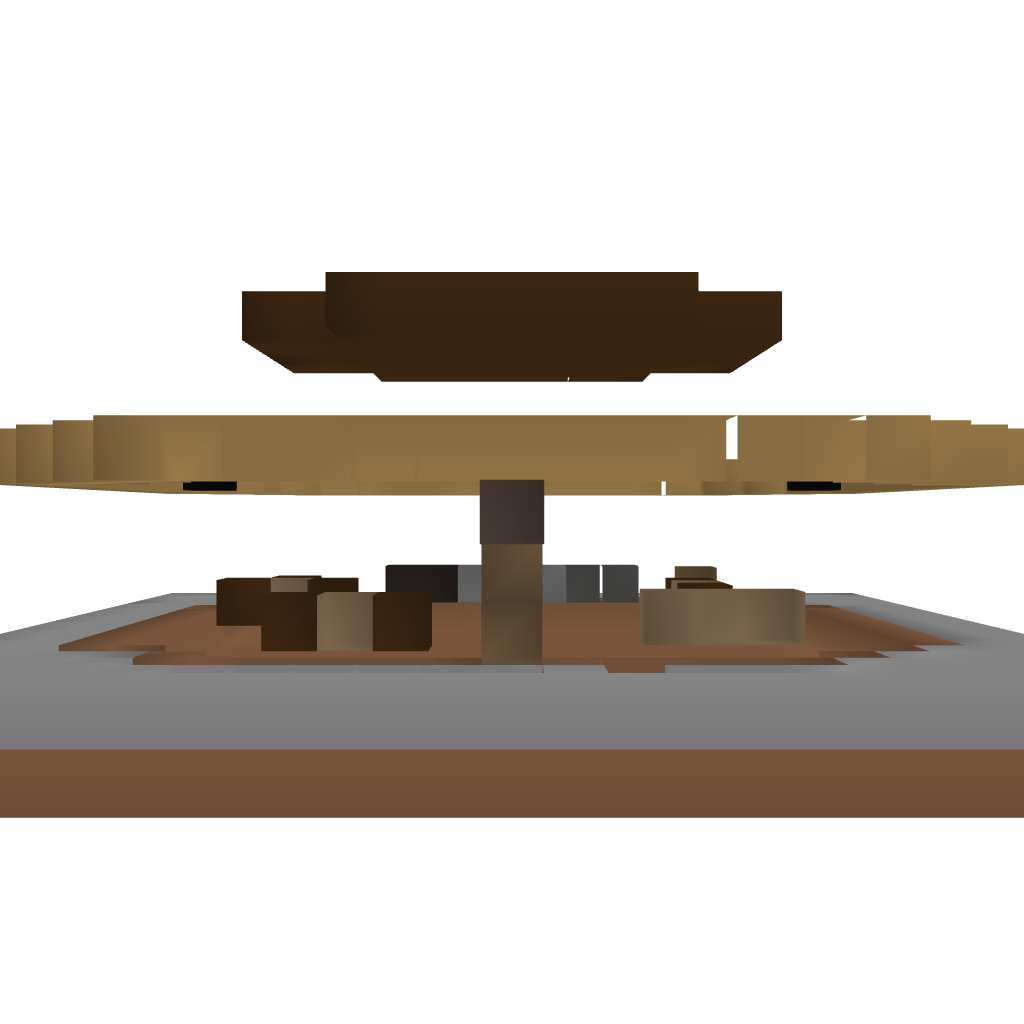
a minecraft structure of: Minestore